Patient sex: F
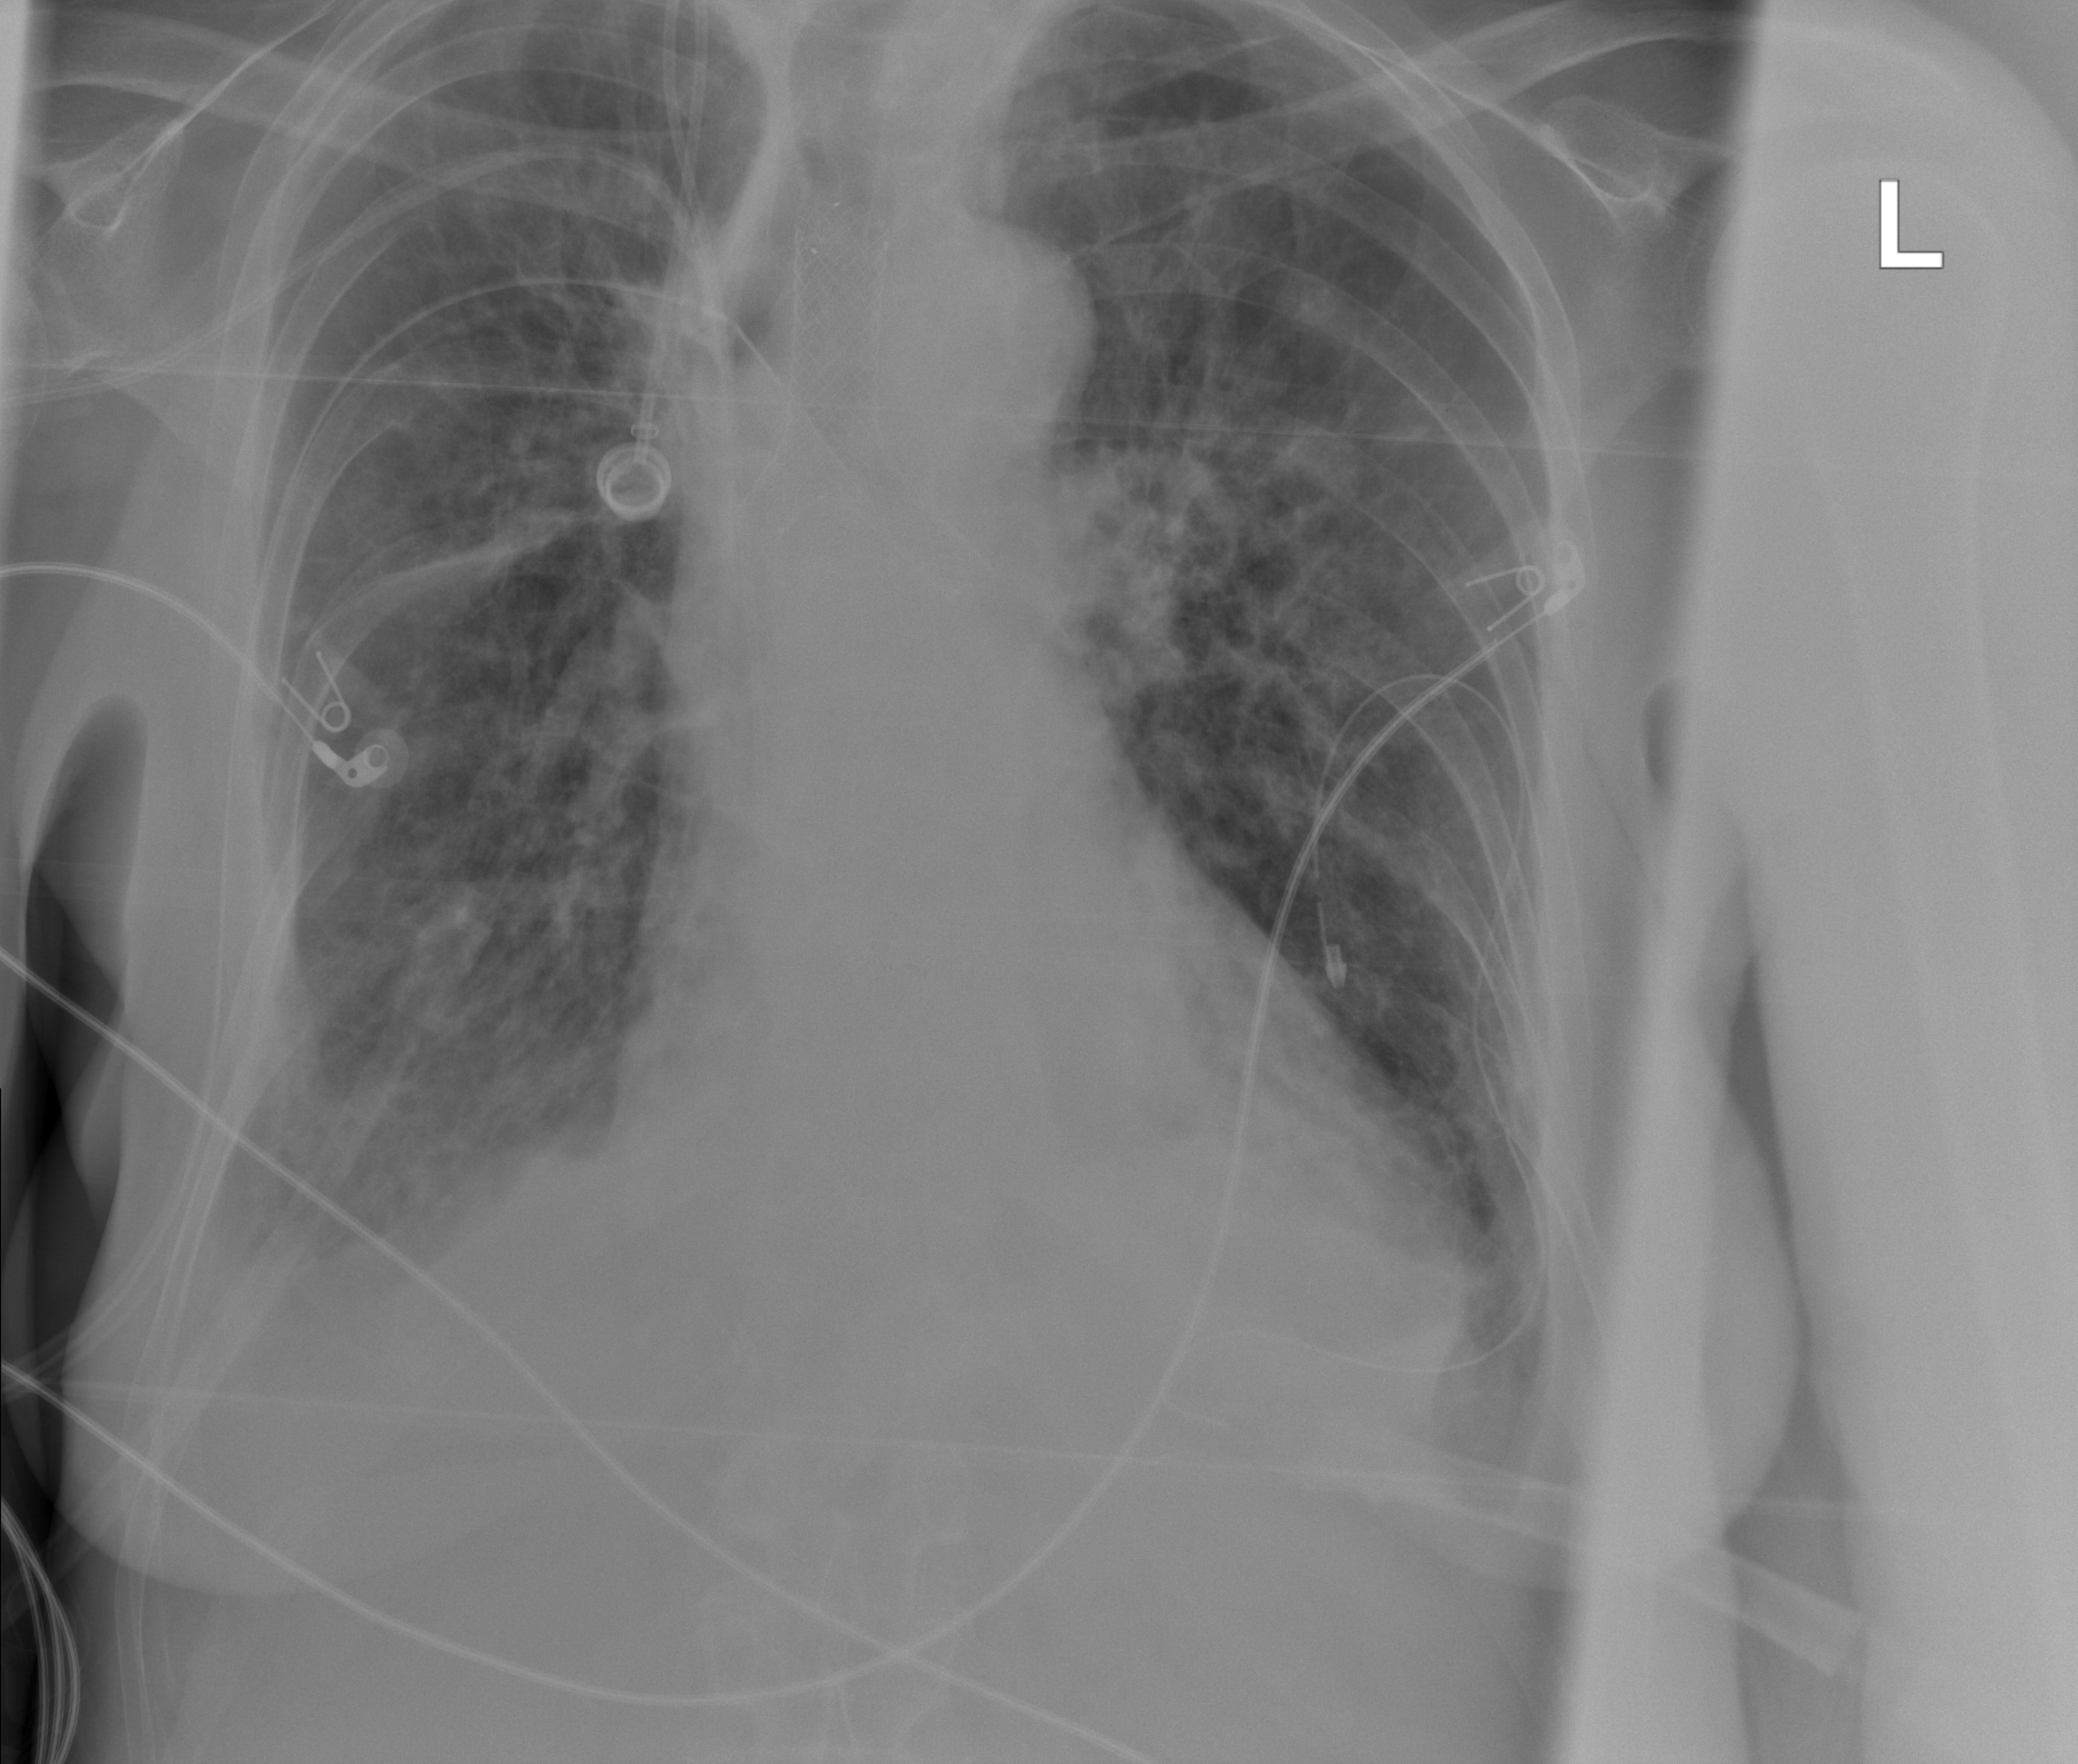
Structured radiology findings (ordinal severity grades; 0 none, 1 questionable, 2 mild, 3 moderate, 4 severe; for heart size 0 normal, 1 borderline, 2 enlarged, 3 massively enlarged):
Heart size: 2
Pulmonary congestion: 0
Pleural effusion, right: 2
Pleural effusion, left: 2
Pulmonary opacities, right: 2
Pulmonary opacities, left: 2
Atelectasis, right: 2
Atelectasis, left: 2